Question: I have a 'EditText' component, and, of course, if you click on it, the Android keypad is shown, allowing the user to input text. As far as I know, all Android software keyboards have (at least) a letter mode ('ABC') and a symbols mode ('?123'). Their default view is the letter mode.
Now when the keypad is shown when the 'EditText' component is clicked, I want the symbols mode to be shown by default. The user will still be able to switch to the letter mode.

Is there a way to achieve that? If yes, how?
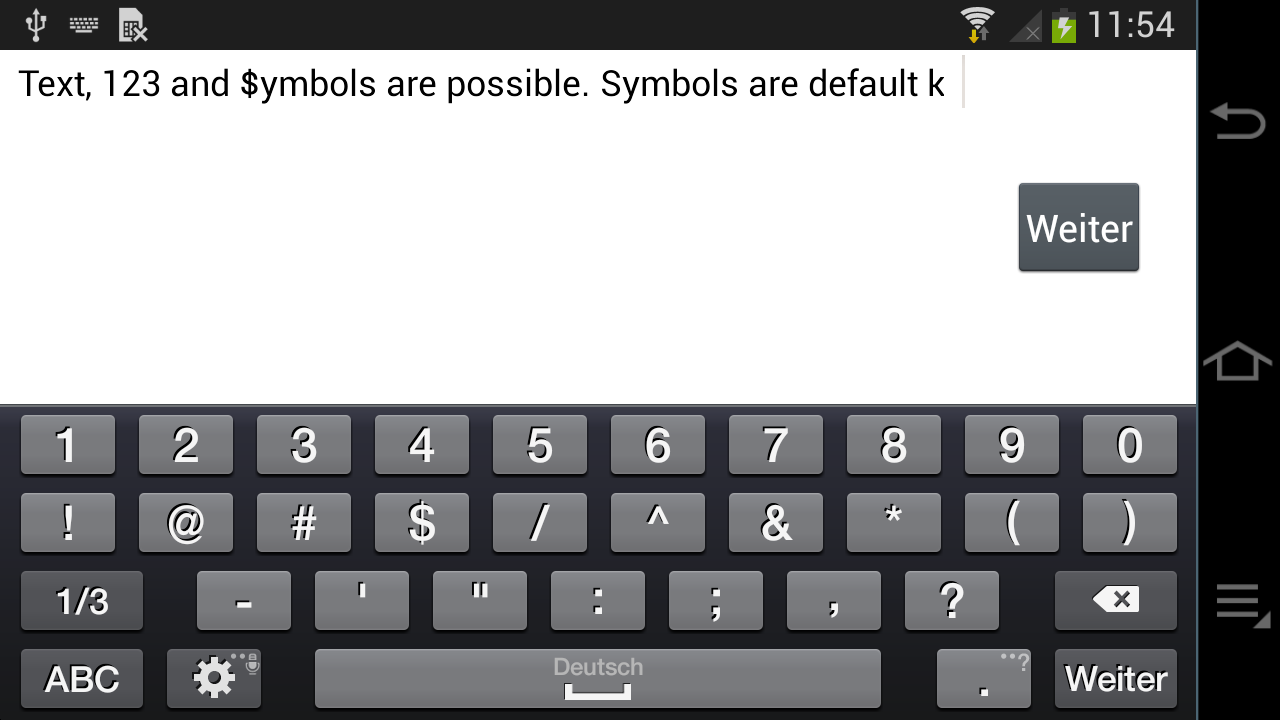
Answer: I'm posting this because I don't think any of the answers actually address the question. The screenshot in the question does not correspond to a particular InputType's default state. So, switching InputTypes will not give you the layout from the screenshot.
(based on my research...)
Support for symbol input is not governed by any contract. One can very well leave symbols out when creating their own 'InputMethod'. OR, they can add pagination support to provide access to 100s of symbols. Can this be bound by a contract? May be. But, it isn't at present.
Input method framework does not allow direct communication between the client and the IME. All communication happens either through the 'InputMethodManager' or through 'InputConnection' -- a one-way channel. Switching to symbols using '?123' is, however, an internal event -- . Client applications cannot . There's no public (or hidden) API to make this happen.
'InputType' indicates something entirely different to an IME. Not sure why everyone is recommending its use. 'InputType'. But that isn't the same as 'show[ing] Android keyboard with symbols mode by default.'
:
We'll create a custom 'EditText'. We don't have to. It'll just keep everything in one place, and save us from copy-paste nightmare.
'''
public class CusEditText extends EditText {
private final int mDefinedActionId;
public CusEditText(Context context, AttributeSet attrs) {
super(context, attrs);
// Corresponds to 'android:imeActionId' value
mDefinedActionId = getResources().getInteger(R.integer.definedActionId);
setOnEditorActionListener(new OnEditorActionListener() {
@Override
public boolean onEditorAction(TextView v, int actionId, KeyEvent event) {
Log.i("CusEditText", "onEditorAction, actionId = " + actionId);
// Only bother if (...)
if (actionId == mDefinedActionId) {
// Check if current InputType is NUMBER
if ((getInputType() & InputType.TYPE_CLASS_NUMBER) != 0) {
// Toggle
setImeActionLabel("NUM", mDefinedActionId);
setInputType(InputType.TYPE_CLASS_TEXT);
} else {
// Current InputType is TEXT // Toggle
setImeActionLabel("ABC", mDefinedActionId);
setInputType(InputType.TYPE_CLASS_NUMBER);
}
// We've handled this
return true;
}
// Let someone else worry about this
return false;
}
});
}
}
'''
Next, we need to define 'definedActionId'. Open or create 'res/values/integers.xml' and add:
'''
<integer name="definedActionId">-100</integer>
'''
'-100' is an arbitrary value. I checked 'EditorInfo' and the actionIds ('IME_ACTION_XXXX') were >= 0. '-100' seems like a good candidate.
In xml, your layout will look like:
'''
<com.your.packagename.CusEditText
android:layout_width="blah"
android:layout_height="blah"
android:inputType="number"
android:imeActionId="@integer/definedActionId"
android:imeActionLabel="ABC"/>
<!-- Probably use @string resource in place of ABC -->
'''
There's not much to explain. IME will launch in NUMBER mode. Instead of a checkmark icon, it'll display 'ABC'. On click, we intercept the actionId and toggle between NUMBER and TEXT input. We're using 'setInputType(...)' because it not only updates the 'InputType', it also restarts the IME with changes. 'setRawInputType(...)' only updates the 'InputType'.
:
As you can tell, this isn't really a solution. If the user closes the keyboard(using the 'back' button) in TEXT mode, when they open it again. To go to the NUMBER mode, user will have to click 'NUM'. Also, in TEXT mode, user will see 'NUM' as the action, along with '?123' option. This doesn't anything, but does take away from the UX.
We can't do anything about '?123' showing in TEXT mode for reasons listed above. But, we can try to make sure that the keyboard opens in the NUMBER mode. I'll provide a rough sketch of how we'll do that. Its not straight-forward since we (developers) are not privy to events such as keyboard closing or opening. Updated 'CusEditText':
'''
public class CusEditText extends EditText {
private final int mDefinedActionId;
private long mLastEditorActionTime = 0L;
public CusEditText(Context context, AttributeSet attrs) {
super(context, attrs);
// Corresponds to 'android:imeActionId' value
mDefinedActionId = getResources().getInteger(R.integer.definedActionId);
setOnEditorActionListener(new OnEditorActionListener() {
@Override
public boolean onEditorAction(TextView v, int actionId, KeyEvent event) {
Log.i("CusEditText", "onEditorAction, actionId = " + actionId);
// Only bother if (...)
if (actionId == mDefinedActionId) {
// setInputType(...) will restart the IME
// and call finishComposingText()
// see below
mLastEditorActionTime = SystemClock.elapsedRealtime();
// Check if current InputType is NUMBER
if ((getInputType() & InputType.TYPE_CLASS_NUMBER) != 0) {
// Toggle
setImeActionLabel("NUM", mDefinedActionId);
setInputType(InputType.TYPE_CLASS_TEXT);
} else {
// Current InputType is TEXT // Toggle
setImeActionLabel("ABC", mDefinedActionId);
setInputType(InputType.TYPE_CLASS_NUMBER);
}
// We've handled this
return true;
}
// Let someone else worry about this
return false;
}
});
}
@Override
public InputConnection onCreateInputConnection(EditorInfo outAttrs) {
InputConnection inputConnection = super.onCreateInputConnection(outAttrs);
return new CusInputConnectionWrapper(inputConnection, false);
}
private class CusInputConnectionWrapper extends InputConnectionWrapper {
private CusInputConnectionWrapper(InputConnection target, boolean mutable) {
super(target, mutable);
}
@Override
public boolean finishComposingText() {
Log.i("CICW", "finishComposingText");
// Ignore finishComposingText for 1 second (1000L)
if (SystemClock.elapsedRealtime() - mLastEditorActionTime > 1000L) {
if ((getInputType() & InputType.TYPE_CLASS_NUMBER) == 0) {
// InputConnection is no longer valid.
// Switch back to NUMBER iff required
setImeActionLabel("ABC", mDefinedActionId);
setInputType(InputType.TYPE_CLASS_NUMBER);
}
}
return super.finishComposingText();
}
}
}
'''
Again, code is self-explanatory. We create a 'InputConnectionWrapper' and listen for the 'finishComposingText()' callback. If we're manually switching between 'TEXT' and 'NUMBER', we use a flag since 'finishComposingText()' will automatically be called. Else, we check if input type is set to 'TEXT' and change it to 'NUMBER'. I am not sure if 'finishComposingText()' is the right method for interpreting keyboard closing/opening. Testing on API 21, vanilla android, this seems to work. More tests will be required.
I really hope someone can come up with a better, more robust solution than this - or modify my workaround so that it doesn't look like one.
Task at hand is to provide functionality of switching between NUMBER & TEXT input modes around existing Input Method Engines (IMEs). The first approach was to use <URL>. Possible workaround is to include the toggle button in the app's own UI.
Even with Google's keyboard, the letters (text) fail to show up when the mode switches back to NUMBER after inputting letters. This problem was fixed (at least on tested devices) by using flag 'flagNoExtractUi' which prevents the IME from entering fullscreen mode in landscape orientation.
(pending implementation & testing)
- - 'EditText'- -
For more information about the approaches tried, refer to <URL>.
:

:

<URL>